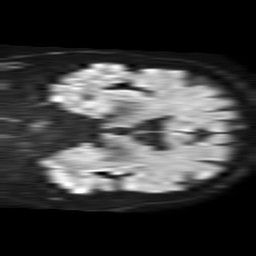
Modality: TRACE
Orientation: coronal
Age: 74
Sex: male
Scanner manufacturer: philips
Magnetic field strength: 1.5 T
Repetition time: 4.6 s
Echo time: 0.08631 s